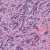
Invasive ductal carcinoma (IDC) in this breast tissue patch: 1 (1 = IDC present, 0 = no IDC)